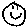
Label: smiley face